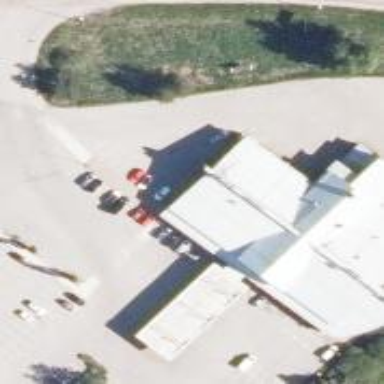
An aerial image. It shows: Convenience shop.